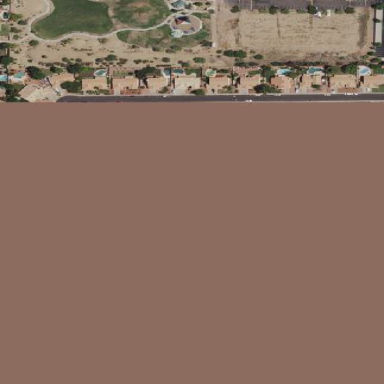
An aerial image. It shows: Residential area consisting of single-family homes.